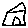
Label: house